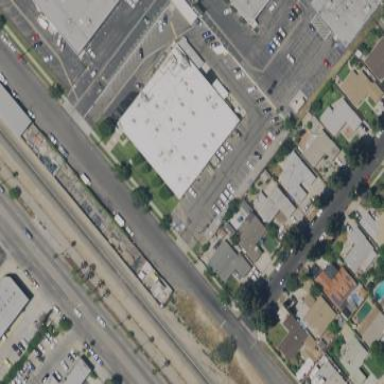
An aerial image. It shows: Warehouse.